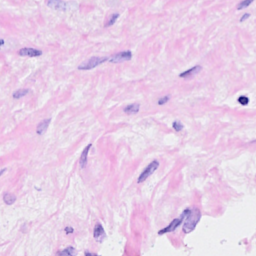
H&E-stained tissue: Breast